Question: I discovered an Interface Bulder option named 'iOS6/7 deltas'. Ok, I used this to set a free room for status bar (basically, I reduced 'UIViewController' view contents height by 20pt and changed origin to 20pt). It worked fine, iOS 6 and iOS 7 look the same, but after that I installed it to iOS 5. Well, how can I fix that? Status bar shouldn't overlap contents, also there shouldn't be black space in the bottom.

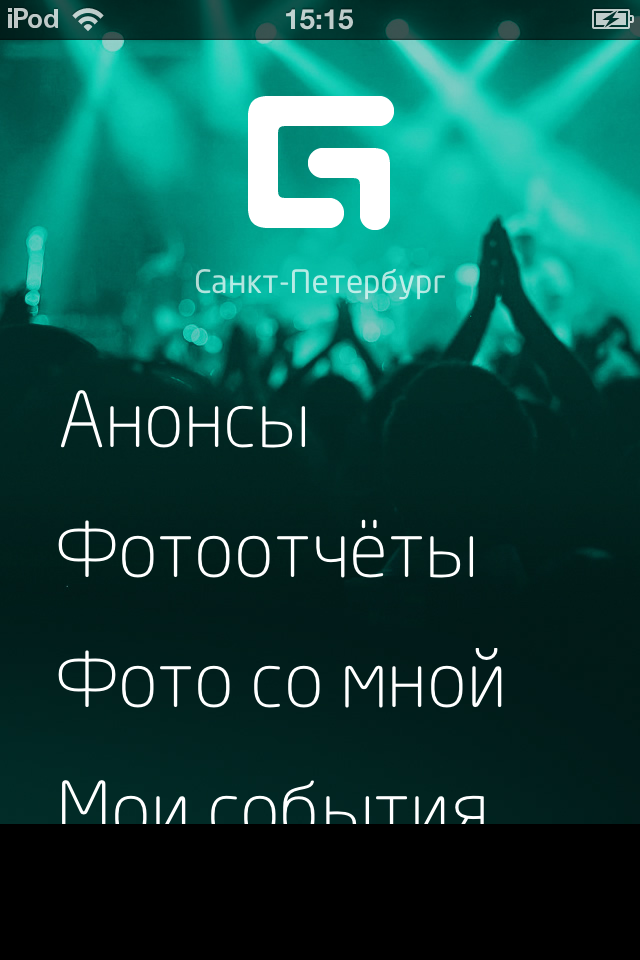
Answer: My guess would be, the nib decoder implementation in iOS5 cannot cope with the values set in Xcode. My suggestion would be to perform your view "fixes" in code, after loading your view. You should also consider dropping support for iOS5, as it has a very small market share.